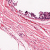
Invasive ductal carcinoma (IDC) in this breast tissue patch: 0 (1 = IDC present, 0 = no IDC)